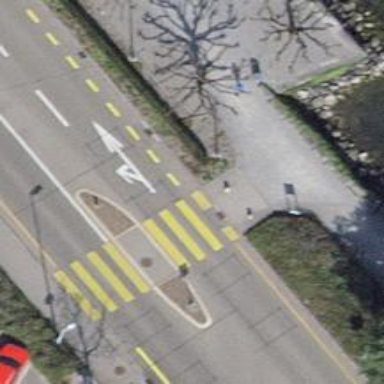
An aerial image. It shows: Marked zebra crossing with island in the middle.